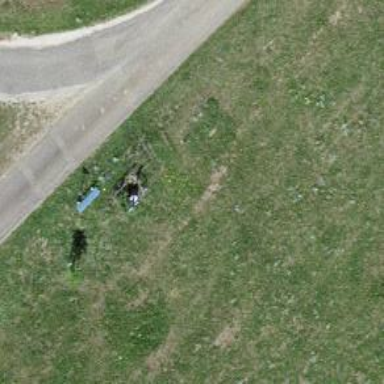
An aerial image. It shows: Historic wayside cross.